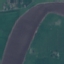
Land use / land cover: River